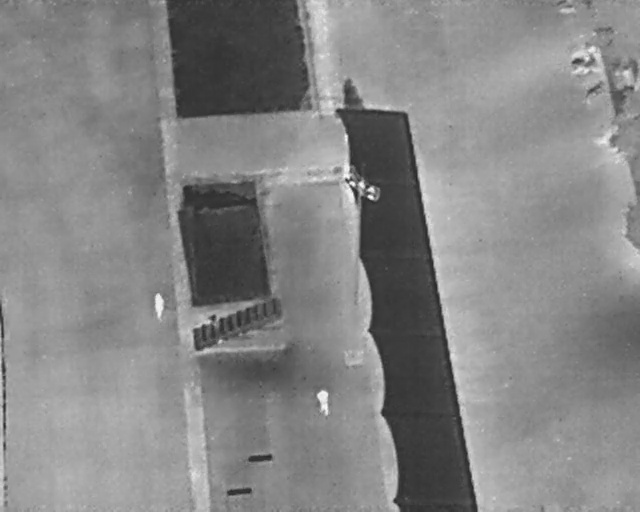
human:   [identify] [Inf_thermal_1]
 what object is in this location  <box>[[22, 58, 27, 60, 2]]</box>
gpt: <ref>1 large person at the left</ref>